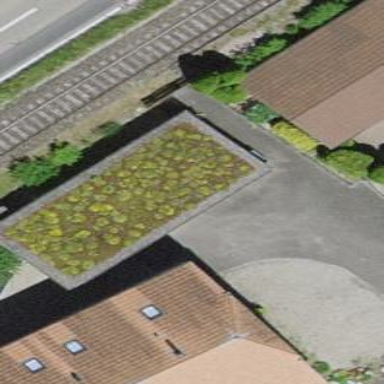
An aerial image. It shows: View of roof of building.